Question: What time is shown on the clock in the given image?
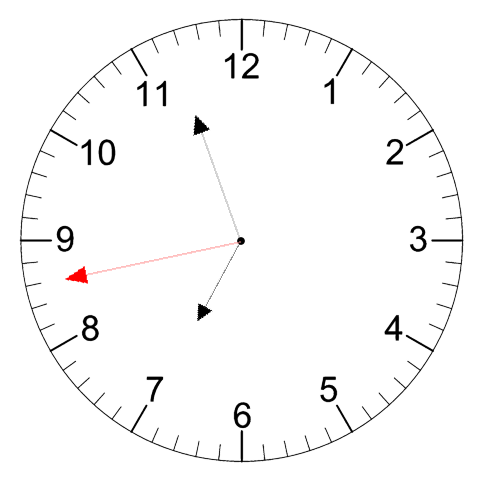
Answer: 06:56:43